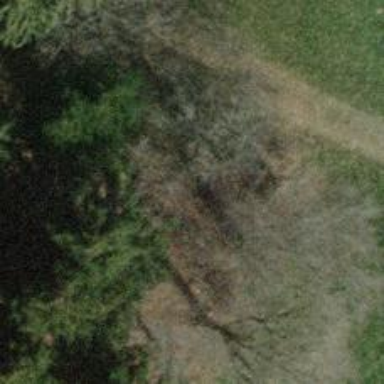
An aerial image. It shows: Hunting stand.